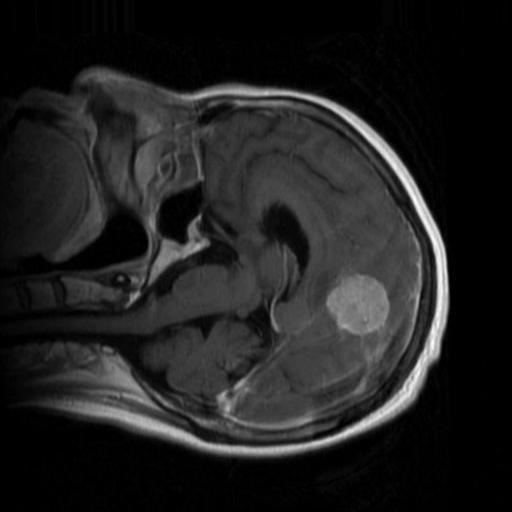
Label: brain_menin